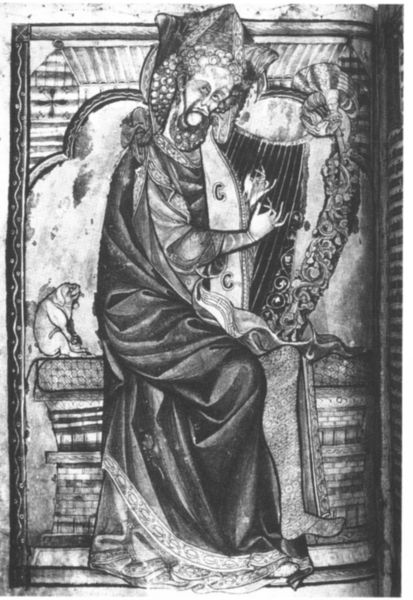
Titel: einleitende Miniaturen zu einem Psalter
Institution: Cambridge, St. John’s College
Schlagwörter: hand, mann, umhang, finger, zeichnung, tier, muster, falten, sockel, steine, hände, mantel, musik, musiker, locken, bein, bücher, fugen, buch, künstler, schwarzweiß, sänger, mittelalter, harfe